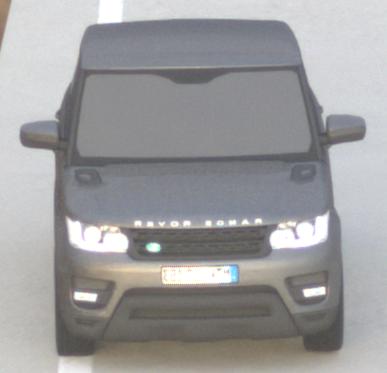
Make: Land Rover
Model: Range Rover Sport 5.0 V8 SC
Detailed model: Range Rover Sport (II)
Model produced from: 2013/09
Model produced until: 2015/07
Doors: 5
Color: gray
Road condition: dry road
Daytime: sunrise or sunset
Contrast: low contrast